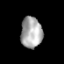
Tissue: prostate
Cell type: Myeloid cells
Senescence score: 0.3507
Nuclear area (px): 650
Mean DAPI intensity: 169.511